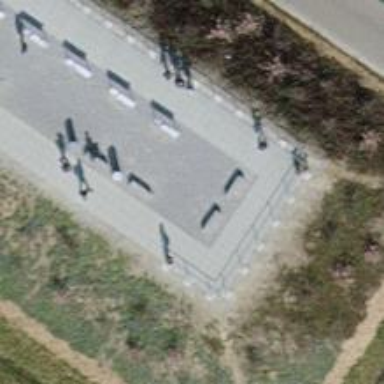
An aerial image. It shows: Concrete bench.